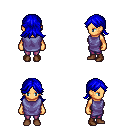
a pixel art fantasy rpg character, female body template, human, tanned skin, chain tabard jacket, magenta pants, blue loose hair, brown shoes, four views (front, back, left, right), 2x2 character sprite sheet, small pixel art, hard edges, no anti-aliasing